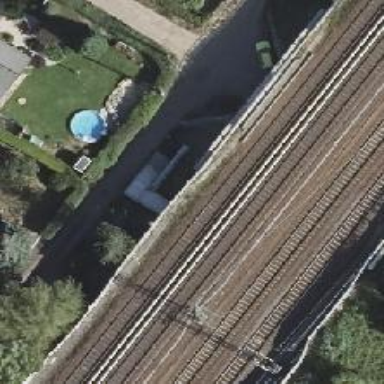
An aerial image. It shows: Bridge for electrified light rail.